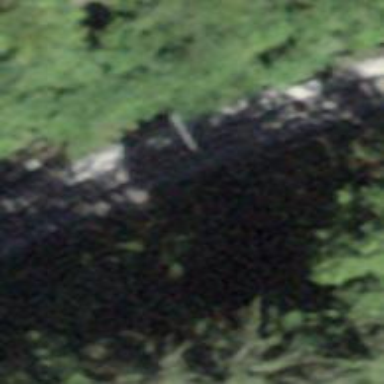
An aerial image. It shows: Narrow-gauge railway track with electrified contact line. The railway has one track.